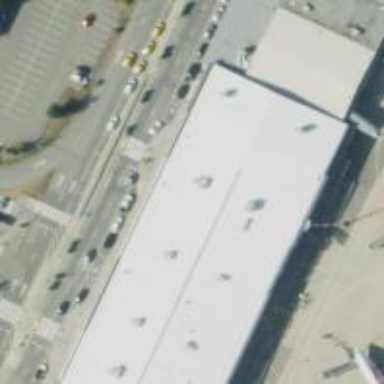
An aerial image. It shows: Car rental facility.